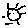
Label: sun